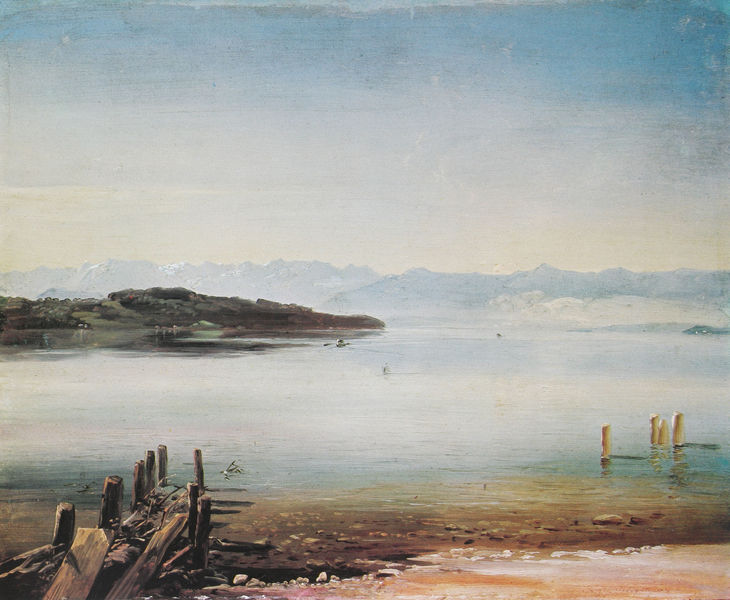
Titel: Starnberger See
Künstler: Christian Ernst Bernhard Morgenstern
Standort: München
Institution: Städtische Galerie im Lenbachhaus
Schlagwörter: berg, blau, felsen, gemälde, himmel, mann, meer, schatten, vogel, wasser, weiß, wolken, aquarell, bäume, fluss, grün, impressionismus, landschaft, menschen, sand, see, teich, ufer, braun, fenster, frankreich, grau, hell, hintergrund, holz, licht, orange, pastell, pfeiler, schwarz, türkis, ölbild, blick, eis, rot, schnee, weg, wolke, malerei, blass, mensch, spitze, stein, steine, weit, spiegel, einsamkeit, erde, ferne, horizont, hügel, kalt, morgen, nass, natur, pfähle, schilf, spiegelung, stamm, vögel, weite, wind, brücke, büsche, einsam, flach, gewässer, pfad, sonne, boden, insel, land, gold, realismus, spitzen, rosa, tal, wald, zart, boot, boote, paddel, ruder, hellblau, himmelblau, ornage, klar, küste, ruhig, schiff, schiffe, seicht, sommer, strand, wellen, ruhe, italien, naturalismus, süden, spiegelbild, pointilismus, mittag, steinig, afrika, berge, bergspitzen, gebirge, gipfel, gletscher, kamm, kette, leere, verlassen, öde, bergkette, dunst, gelände, nebel, tag, violett, wolkenlos, hafen, kies, anleger, nebelig, stille, romantik, bootssteg, holzsteg, krieg, luft, möwe, pier, planken, seestück, steeg, steg, stämme, ruderboot, ruderer, rudern, kerze, spiegeln, bohlen, bretter, glatt, nägel, fotorealistisch, still, menschenleer, geheimnisvoll, kühle, surrealismus, bucht, reflexion, pfosten, foto, panorama, schimmer, vanitas, verfall, alter, helligkeit, münchen, diesig, kiesel, mole, alpen, gestade, pfahl, bergspitze, urlaub, brett, schweiz, tauchen, trand, moder, sonnig, landzunge, trüb, kontraste, fisch, kaputt, fernweh, sehnsucht, blua, freiheit, witterung, karg, wrack, durchsichtig, chiemsee, graublau, fernsicht, atmosphäre, bodensee, grüne, verblauung, naturalistisch, grashalm, caspar david friedrich, fließen, verschleiert, ungeheuer, gebirgskette, morsch, waser, bergsee, wasserspiegel, freie, pflöcke, hölzer, pfeile, stran, fische, verfallen, bergmassiv, lagune, inseln, mittelmeer, gerippe, schwaz, halbinsel, schwimmer, pflock, windstill, zerfallen, mee, stelen, lago, spiegelt, felden, schneeberge, brise, vorstudie, spigelung, starnberger see, versinken, reinheit, ideallandschaft, wischen, freiraum, abweisend, gardasee, genf, seenlandschaft, küsten, farbperspektive, eiland, bergkulisse, dunstig, holzpfosten, wieß, schwemmholz, strunk, verbläuung, lichtperspektive, tegernsee, alpenkamm, christian, d-day, einsamketi, eisblau, frankrecih, garda, gebüsh, geheimnissvoll, genfer see, gewässerr, grelles licht, holzpfeiler, kaputter, kochelsee, kochesee, landschaftsgemälde, maggiore, maroder steg, morgenstern, pastellfarbe, ruhiges wasser, schneebedeckte berge, schöm, staffelsee, starnberg, starnberger, strukturierung, verrotten, wasserspeigel, zerstörter steg, querformatig, see mit stillem gewässer, kaputter bootssteeg